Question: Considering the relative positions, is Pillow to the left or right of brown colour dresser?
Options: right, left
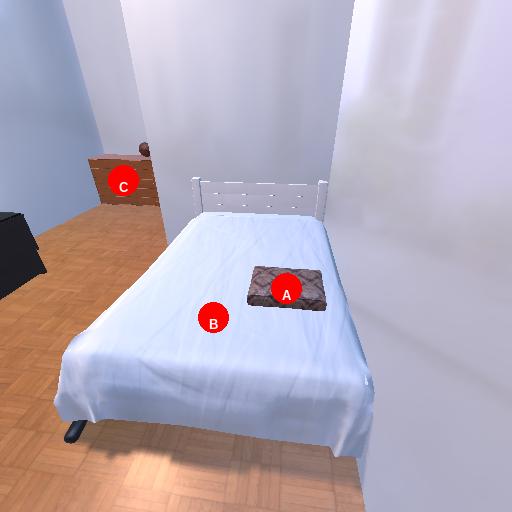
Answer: right